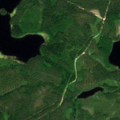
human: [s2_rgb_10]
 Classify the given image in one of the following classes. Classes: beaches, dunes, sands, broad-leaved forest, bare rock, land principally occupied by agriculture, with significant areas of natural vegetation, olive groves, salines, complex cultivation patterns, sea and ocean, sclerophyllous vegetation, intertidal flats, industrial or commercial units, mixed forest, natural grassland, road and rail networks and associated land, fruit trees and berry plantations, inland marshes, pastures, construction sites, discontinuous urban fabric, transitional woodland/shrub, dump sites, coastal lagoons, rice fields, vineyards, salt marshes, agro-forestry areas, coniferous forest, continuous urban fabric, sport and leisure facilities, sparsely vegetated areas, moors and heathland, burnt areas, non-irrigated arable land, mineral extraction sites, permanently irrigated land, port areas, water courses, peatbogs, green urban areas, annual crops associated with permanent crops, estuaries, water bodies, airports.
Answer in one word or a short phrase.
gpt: coniferous forest, mixed forest, water bodies